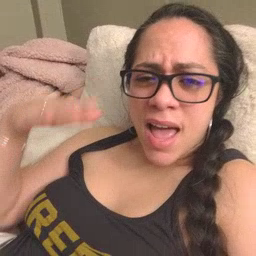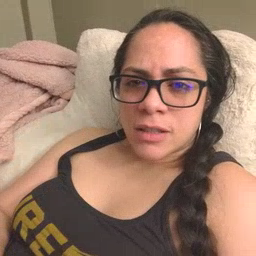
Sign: bye